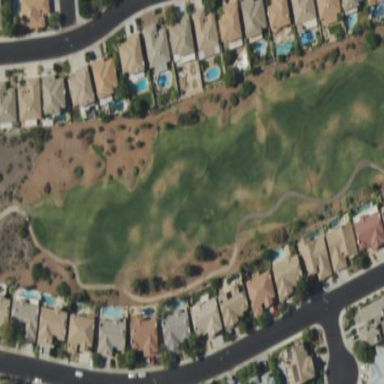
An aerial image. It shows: Grassy area designated as golf fairway.